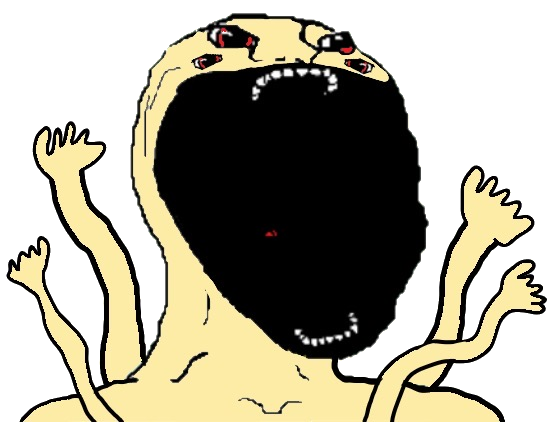
Label: 5_Oomer